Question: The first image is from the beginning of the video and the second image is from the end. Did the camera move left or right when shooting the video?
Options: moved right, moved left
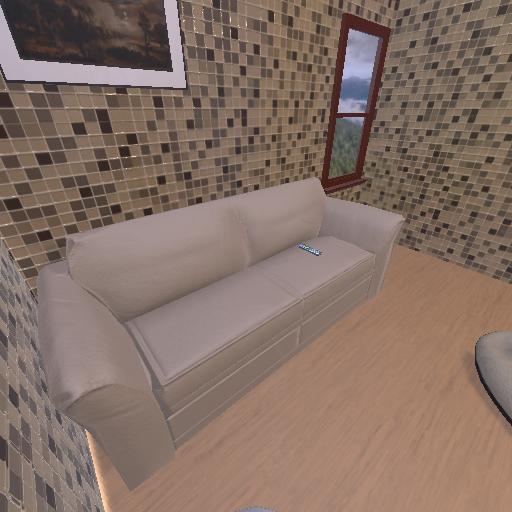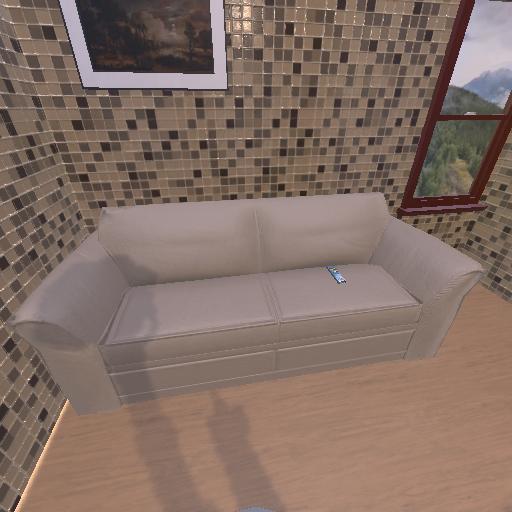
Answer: moved right